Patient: sex F, age 60
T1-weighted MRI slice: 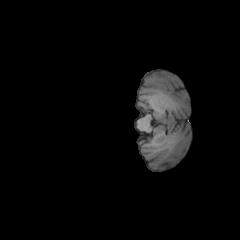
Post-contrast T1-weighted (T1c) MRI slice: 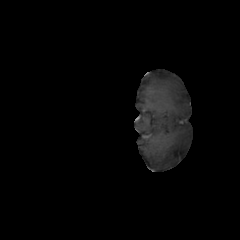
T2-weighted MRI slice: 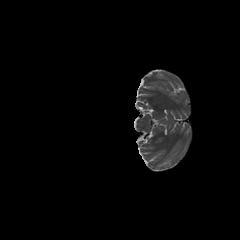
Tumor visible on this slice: no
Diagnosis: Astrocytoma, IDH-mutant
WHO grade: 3